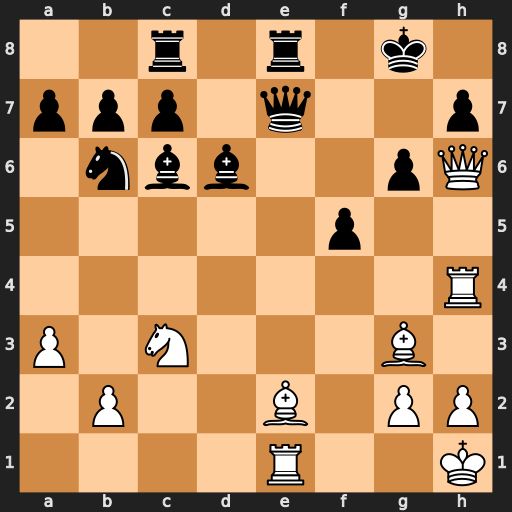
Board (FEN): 2r1r1k1/ppp1q2p/1nbb2pQ/5p2/7R/P1N3B1/1P2B1PP/4R2K
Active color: w
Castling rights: -
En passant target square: -
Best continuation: Bc4+ Nxc4 Rxe7 Rxe7 Rxc4